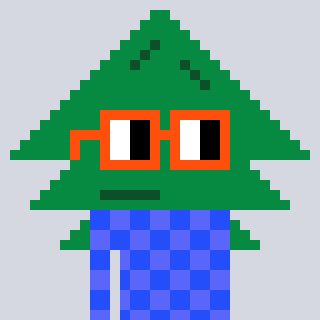
a pixel art character with square orange glasses, a fir-shaped head and a purple-colored body on a cool background